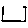
Label: square